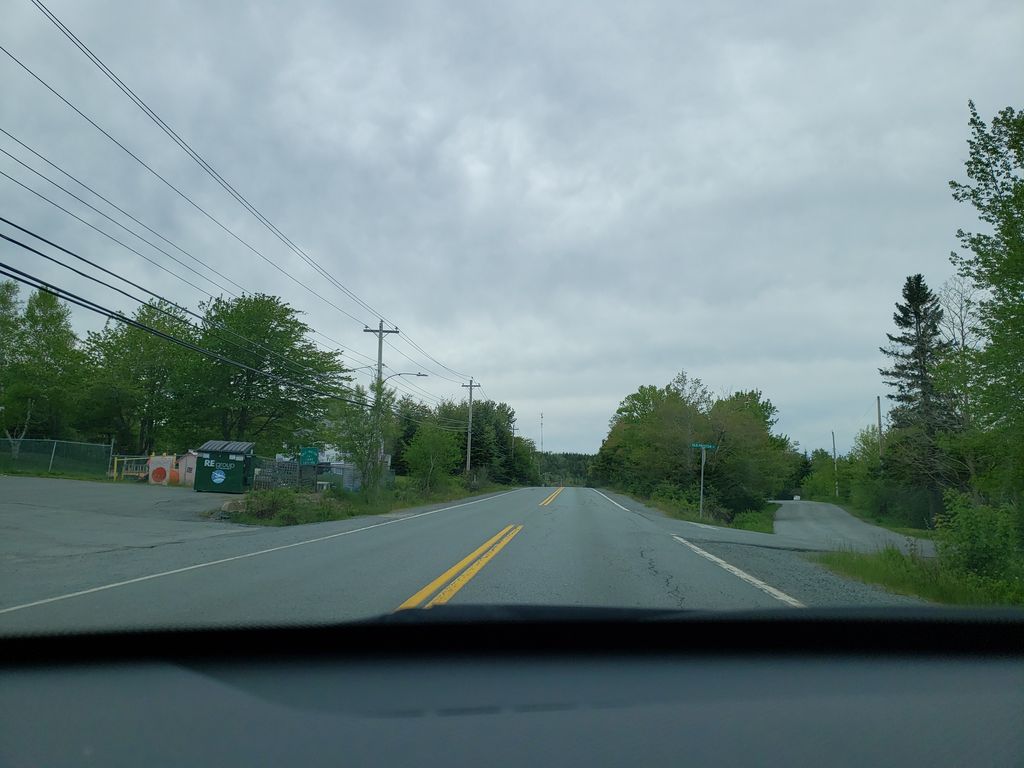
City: halifax